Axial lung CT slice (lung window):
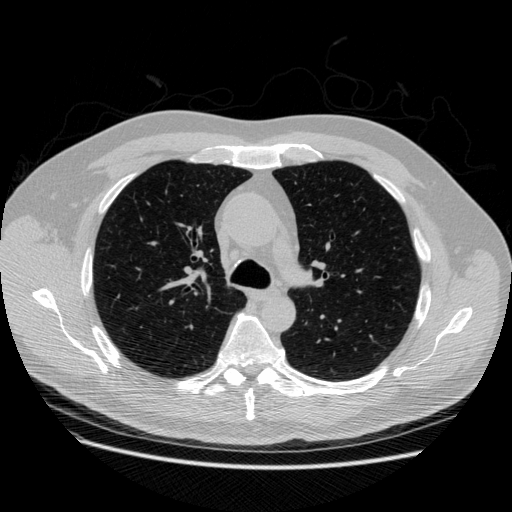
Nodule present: no